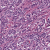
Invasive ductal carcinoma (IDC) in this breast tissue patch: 1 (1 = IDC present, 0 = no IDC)